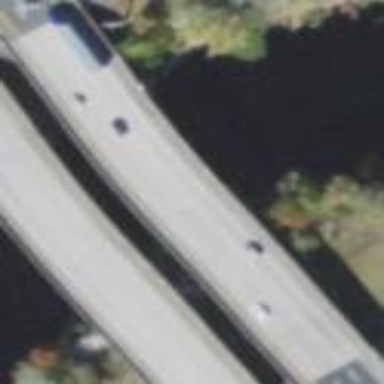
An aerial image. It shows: Man-made bridge.